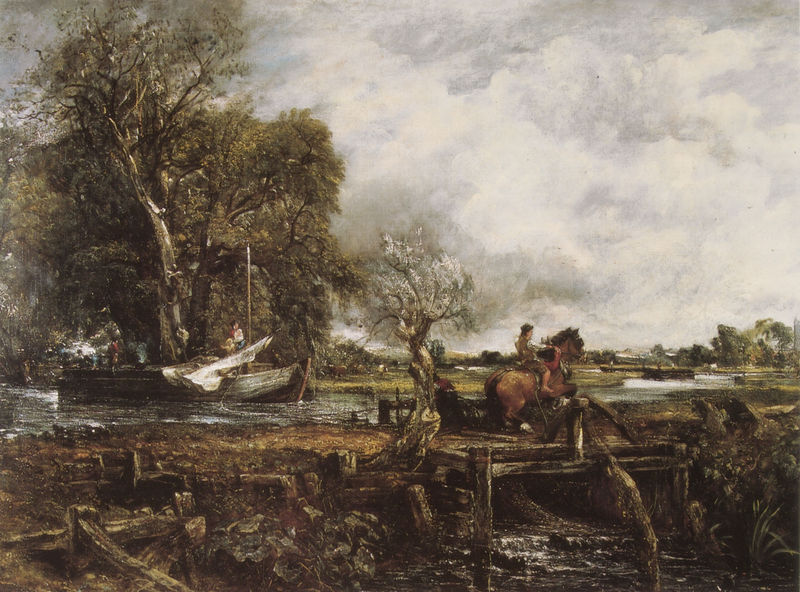
Titel: The Leaping Horse
Künstler: John Constable
Standort: London
Institution: Royal Academy of Arts
Schlagwörter: baum, blau, blätter, gemälde, gewitter, himmel, laub, mann, wasser, weiß, wolken, bäume, fluss, grün, landschaft, menschen, ocker, see, stadt, teich, ufer, braun, frau, grau, hintergrund, holz, hut, licht, männer, blüte, blüten, gras, haus, weg, wiese, wolke, malerei, bild, holland, öl, bach, ebene, horizont, häuser, natur, schilf, weide, wind, brücke, flach, gewässer, kanal, sonne, land, gold, personen, england, wald, boot, boote, kahn, kinder, pferd, reiter, bewölkt, ritt, sattel, sprung, gischt, schiff, segel, segelboot, wellen, mast, gelände, damm, figuren, anleger, masten, constable, steg, sturm, stämme, unwetter, wetter, balken, bretter, frühling, segeln, regen, spiel, fischerboot, fracht, flusslandschaft, fisch, landschaftsbild, springen, dreck, planzen, scheuen, waser, bäuem, pflock, holzbrücke, schleuse, hindernis, horizonz, ruisdael, staudamm, ufe, landschaft.mit.boot,wie.nach.sturm, reiter.auf.alter.brücke, 1670, landchsft, meilerei